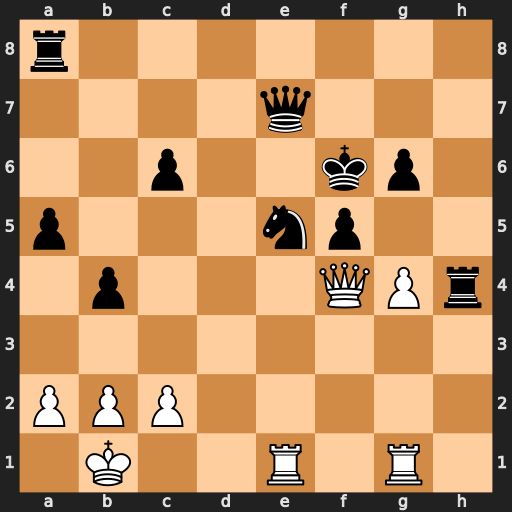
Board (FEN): r7/4q3/2p2kp1/p3np2/1p3QPr/8/PPP5/1K2R1R1
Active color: w
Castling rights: -
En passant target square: -
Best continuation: g5+ Kg7 Qxh4